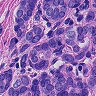
Metastatic tissue present: yes